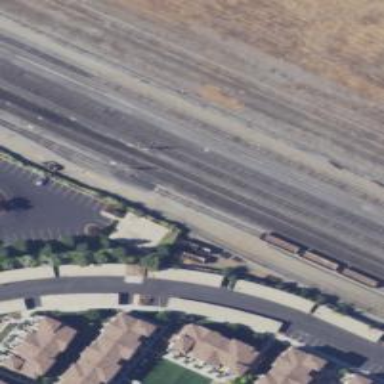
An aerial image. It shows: Railway track.